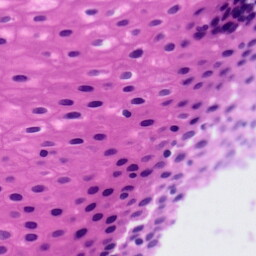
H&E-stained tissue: Tonsil